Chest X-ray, PA view. Patient: 15 years old, sex F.
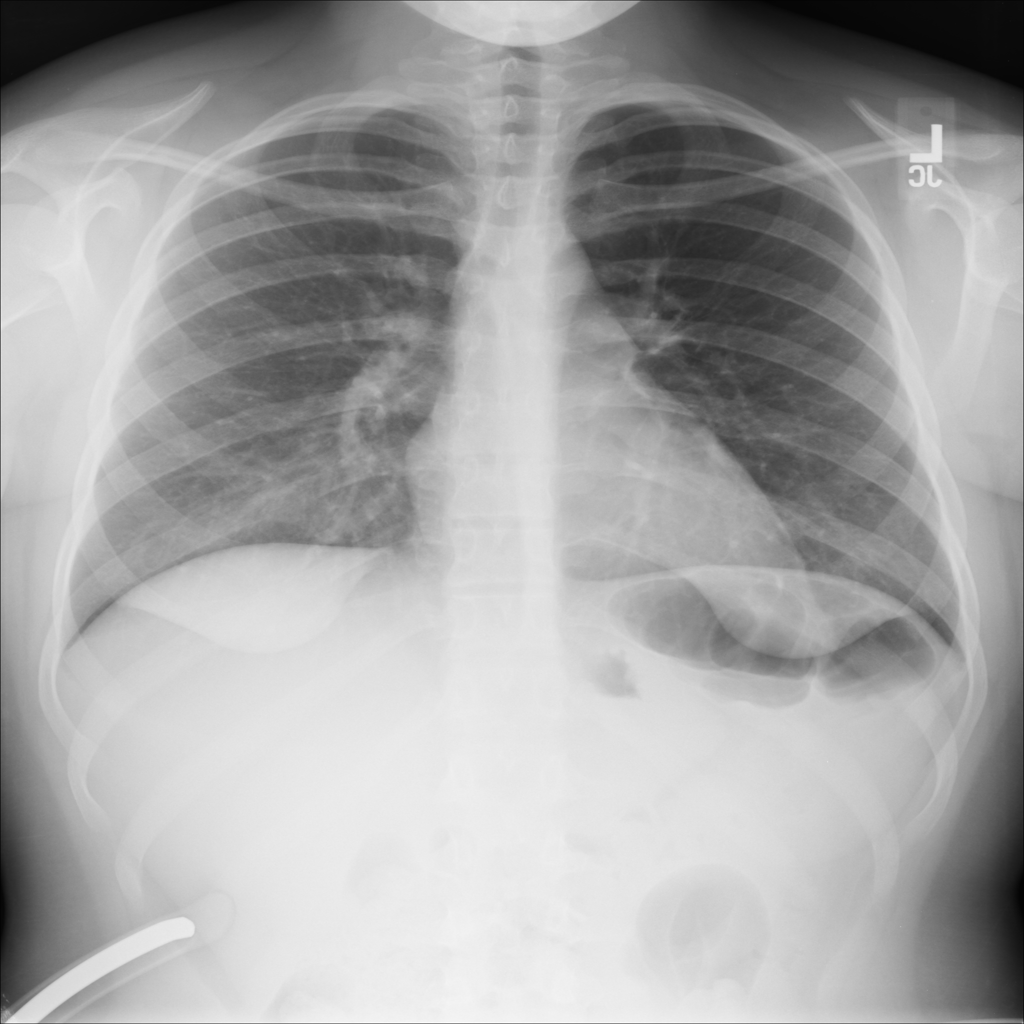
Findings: No Finding